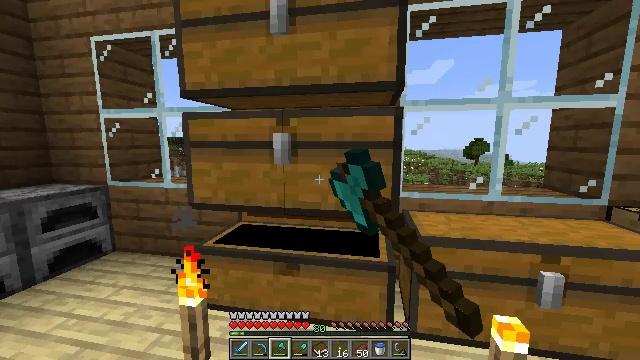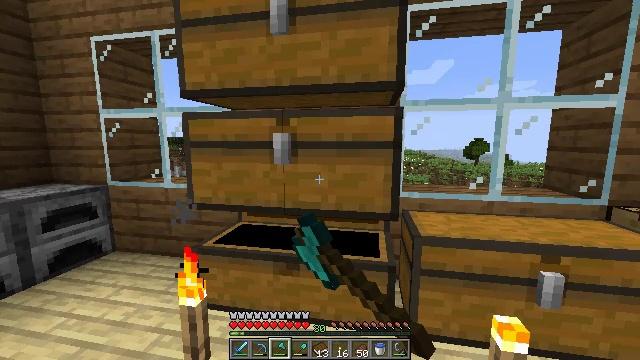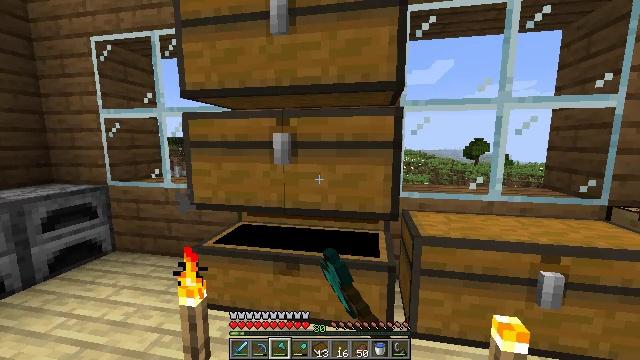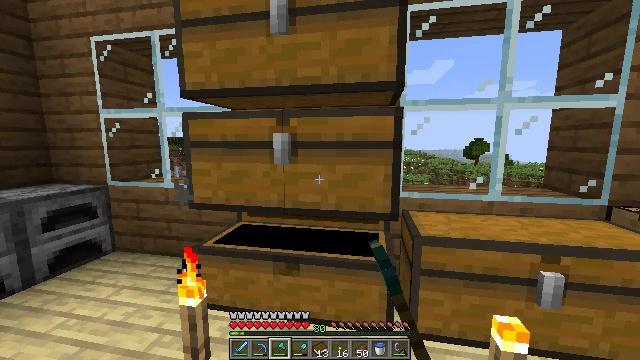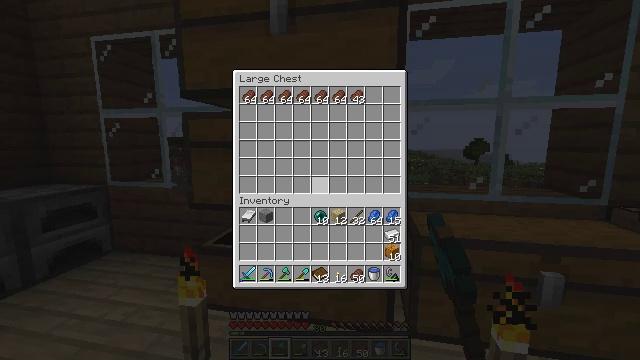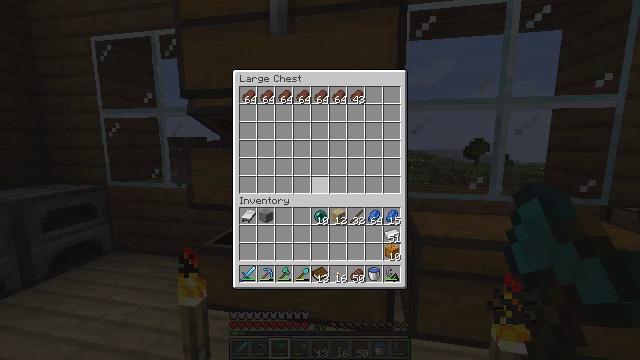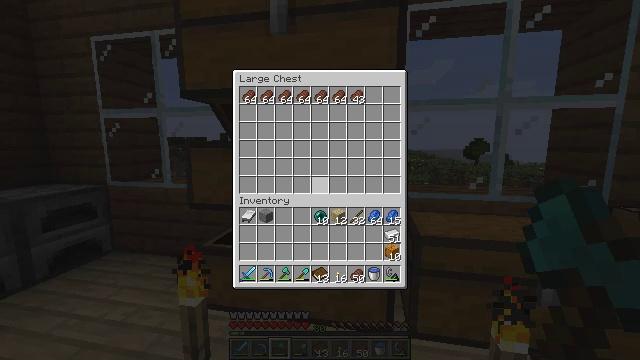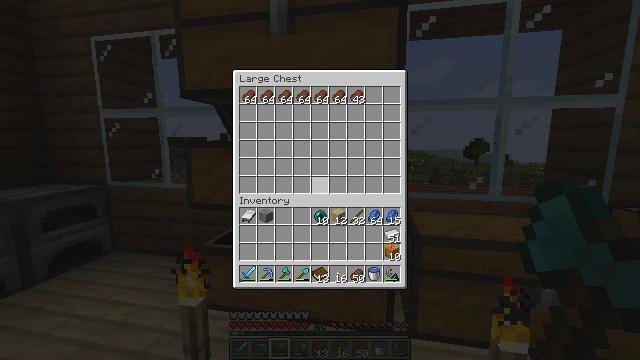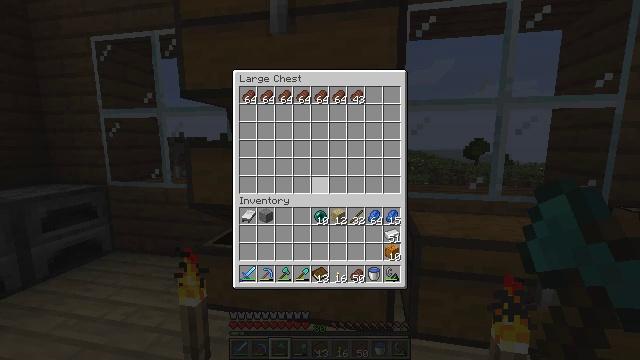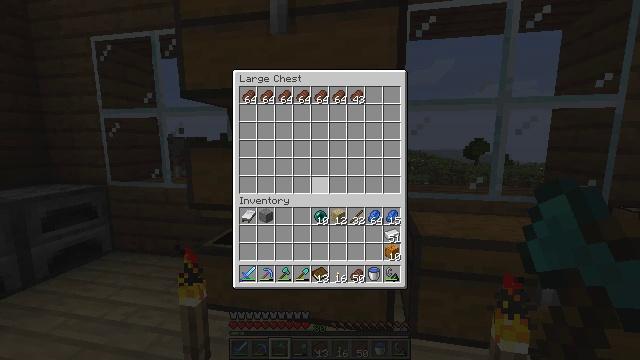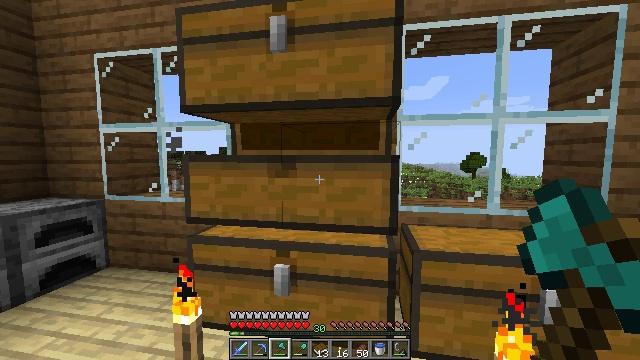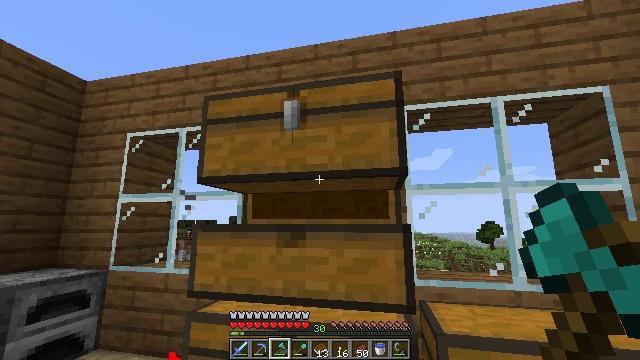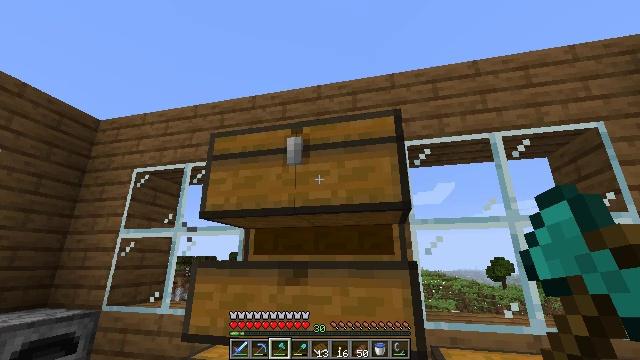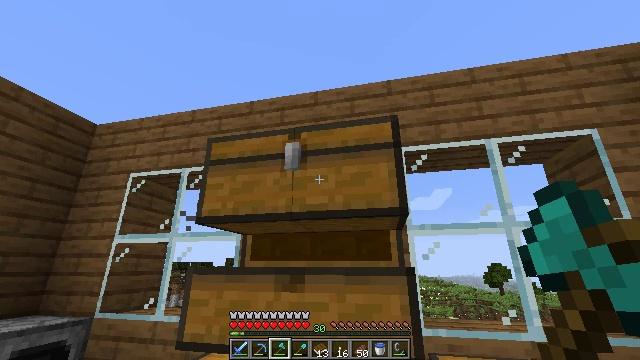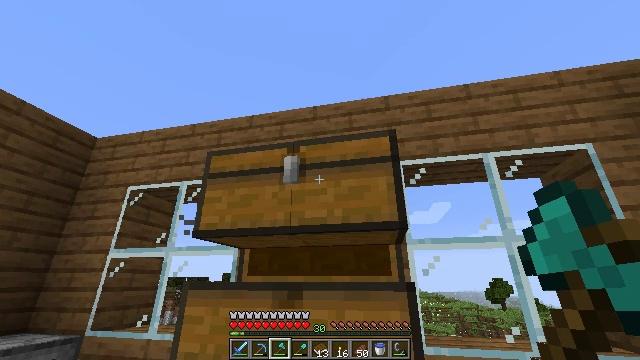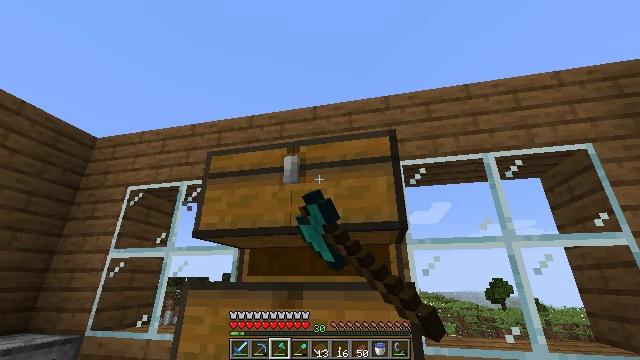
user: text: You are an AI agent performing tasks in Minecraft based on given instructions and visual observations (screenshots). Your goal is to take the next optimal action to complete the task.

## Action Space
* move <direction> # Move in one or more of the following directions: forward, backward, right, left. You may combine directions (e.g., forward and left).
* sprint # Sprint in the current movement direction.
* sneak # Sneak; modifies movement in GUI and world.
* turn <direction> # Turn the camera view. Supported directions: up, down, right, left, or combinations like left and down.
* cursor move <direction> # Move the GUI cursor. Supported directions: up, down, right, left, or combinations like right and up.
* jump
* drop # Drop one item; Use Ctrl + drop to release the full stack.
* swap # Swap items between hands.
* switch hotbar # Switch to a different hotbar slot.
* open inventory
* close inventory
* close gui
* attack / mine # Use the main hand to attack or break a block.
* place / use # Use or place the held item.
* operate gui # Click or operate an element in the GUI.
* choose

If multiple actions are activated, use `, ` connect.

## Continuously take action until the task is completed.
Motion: motion action
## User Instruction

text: Attack the powered rail to remove it.
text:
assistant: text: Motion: use / place
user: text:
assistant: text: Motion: no_op
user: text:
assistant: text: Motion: no_op
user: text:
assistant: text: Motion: no_op
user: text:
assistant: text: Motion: no_op
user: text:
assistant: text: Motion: no_op
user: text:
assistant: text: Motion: no_op
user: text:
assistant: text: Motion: no_op
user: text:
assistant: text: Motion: no_op
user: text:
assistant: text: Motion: turn up
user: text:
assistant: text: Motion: turn left and up
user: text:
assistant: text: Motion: turn up
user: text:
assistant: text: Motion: turn up
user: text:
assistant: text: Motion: turn up, use / place
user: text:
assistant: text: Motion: use / place
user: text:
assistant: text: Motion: use / place
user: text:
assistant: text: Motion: no_op
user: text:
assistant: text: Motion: no_op
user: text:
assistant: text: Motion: no_op
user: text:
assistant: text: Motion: no_op
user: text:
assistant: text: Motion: no_op
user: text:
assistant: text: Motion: no_op
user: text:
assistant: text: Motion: no_op
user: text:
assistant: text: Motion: turn right and down
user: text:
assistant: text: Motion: turn right and down
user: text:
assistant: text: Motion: turn right and down
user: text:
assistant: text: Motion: turn down
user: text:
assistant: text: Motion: turn down
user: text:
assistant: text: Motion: turn down
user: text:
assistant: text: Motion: turn down